Field crop: maize
Growth stage: 2
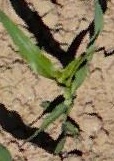
Species: maize